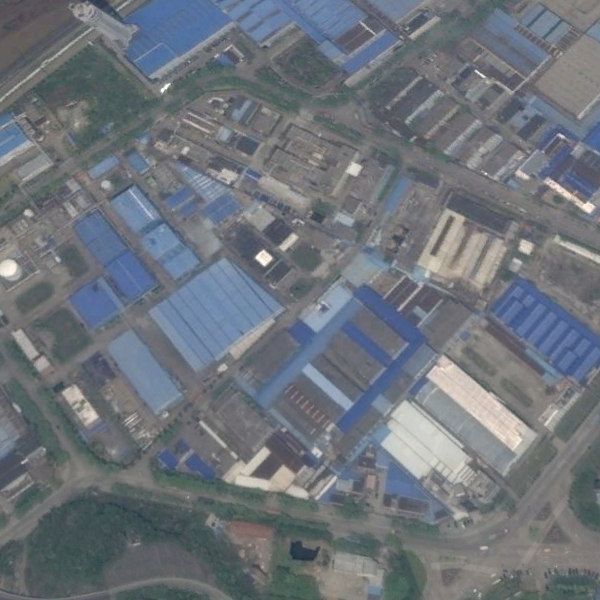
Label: Industrial